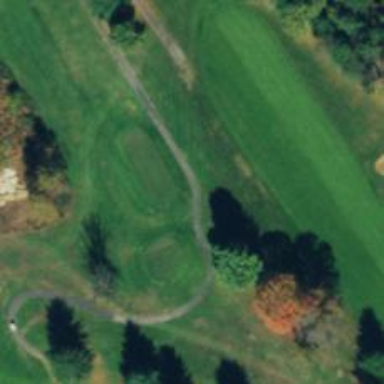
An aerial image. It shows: Golf cartpath that is also road path.